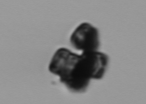
Label: Delphineis